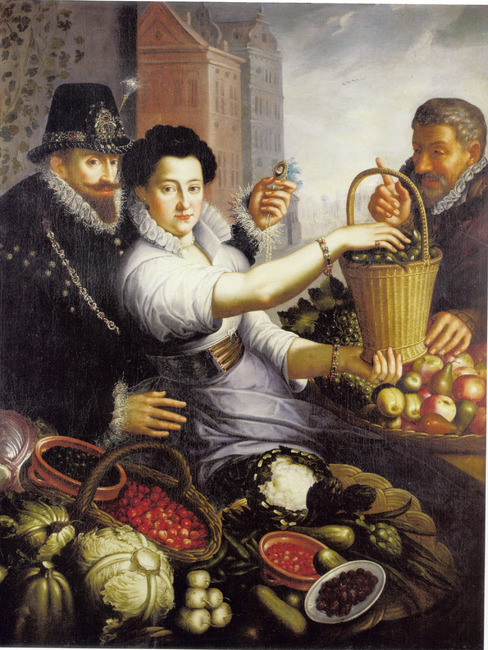
Title: Marktkraam met elegant paar, traditioneel geïdentificeerd als François Perrenot de Granvelle (1559-1607) en Mademoisell Gaille, en een oudere man tussen de groente en het fruit
Artist: follower of Joachim Beuckelaer Bron: Fred G. Meijer
Earliest date: 1600
Latest date: 1600
Genre: painting
Keywords: market stall, elegant company, amorous couple, vegetable, jewelry, genre, cauliflower, pear, apple, cherry, hazelnut, locket, red cabbage, artichoke, datepalm, bunch of grapes, basket, lace cuff/cuffs, small ruff, radish, architectural background